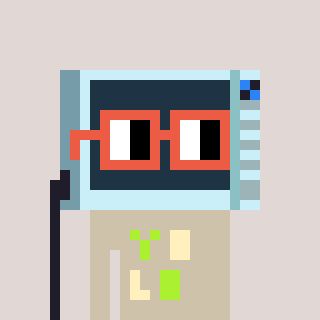
a pixel art character with square orange glasses, a microwave-shaped head and a bege-colored body on a warm background